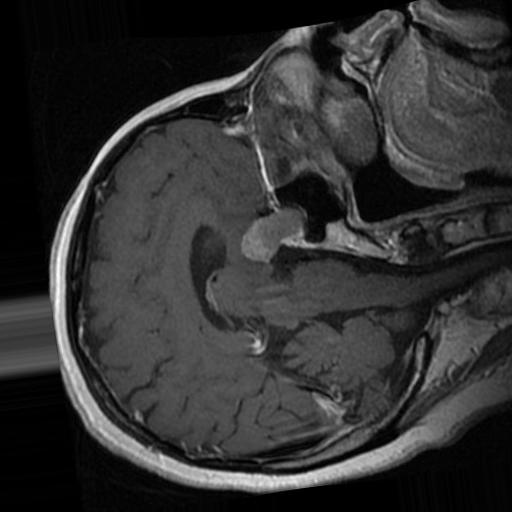
Label: brain_tumor